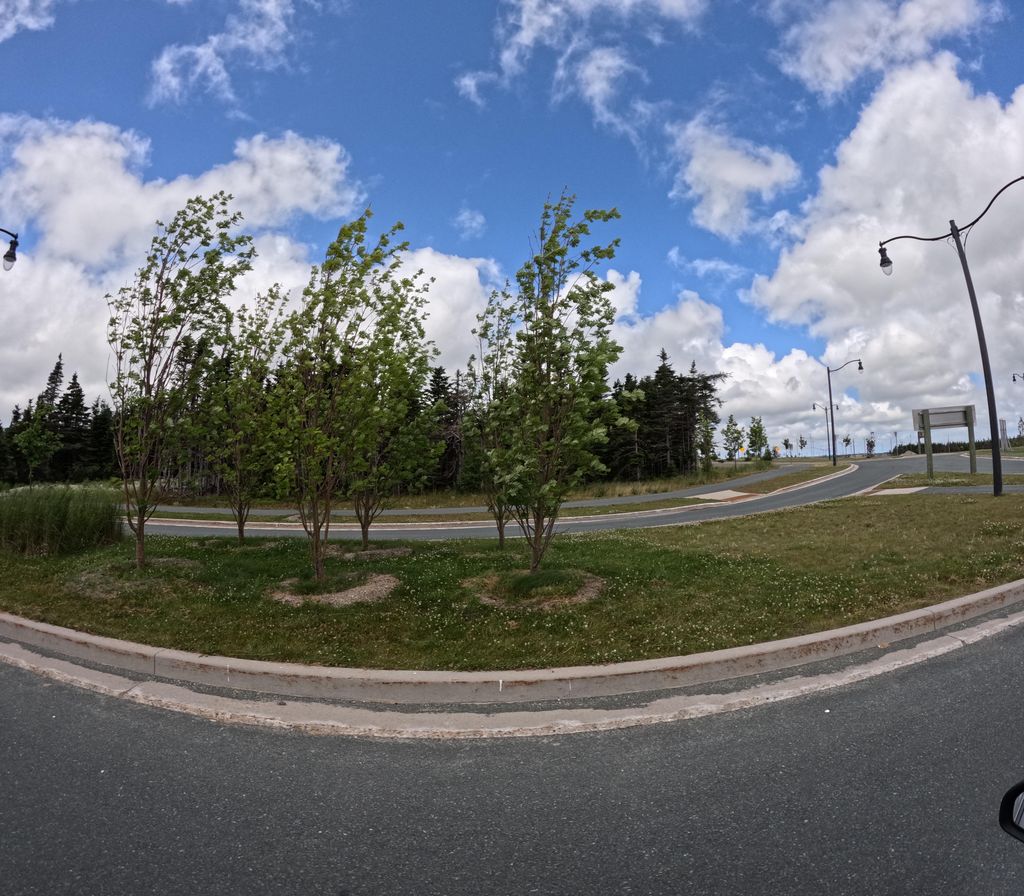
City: st_johns